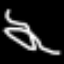
Label: squiggle